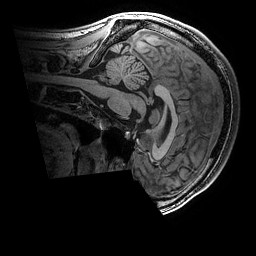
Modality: T1w
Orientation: sagittal
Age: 20
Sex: male
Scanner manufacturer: ge
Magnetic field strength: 3 T
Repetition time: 0.007 s
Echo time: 0.00342 s